Interaction volume radius: 10 \u00c5
Interaction volume height: 20 \u00c5
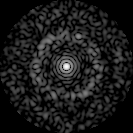
Disorder parameter: 0.8388